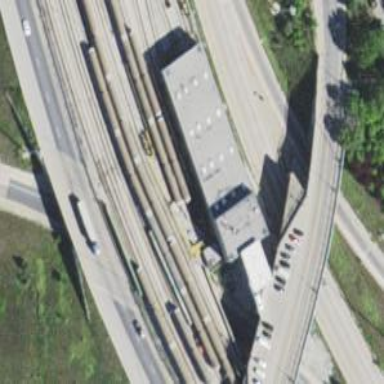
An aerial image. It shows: Building passage tunnel under electrified rail in service yard.